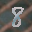
Label: 8